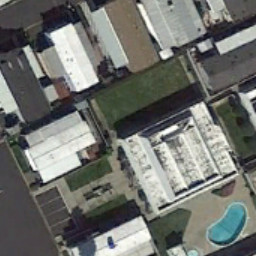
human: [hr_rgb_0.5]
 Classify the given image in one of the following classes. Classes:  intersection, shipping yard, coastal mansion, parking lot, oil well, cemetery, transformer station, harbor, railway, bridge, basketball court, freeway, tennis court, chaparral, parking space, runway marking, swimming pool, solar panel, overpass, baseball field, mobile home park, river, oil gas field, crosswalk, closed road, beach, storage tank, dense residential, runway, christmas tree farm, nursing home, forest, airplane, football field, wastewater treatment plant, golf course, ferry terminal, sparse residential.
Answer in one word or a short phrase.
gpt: mobile home park